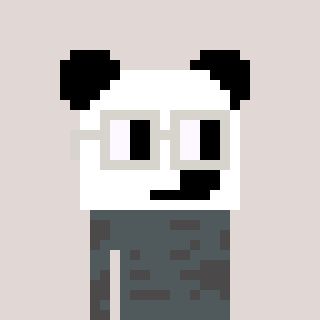
a pixel art character with square light gray glasses, a panda-shaped head and a grayscale-colored body on a warm background